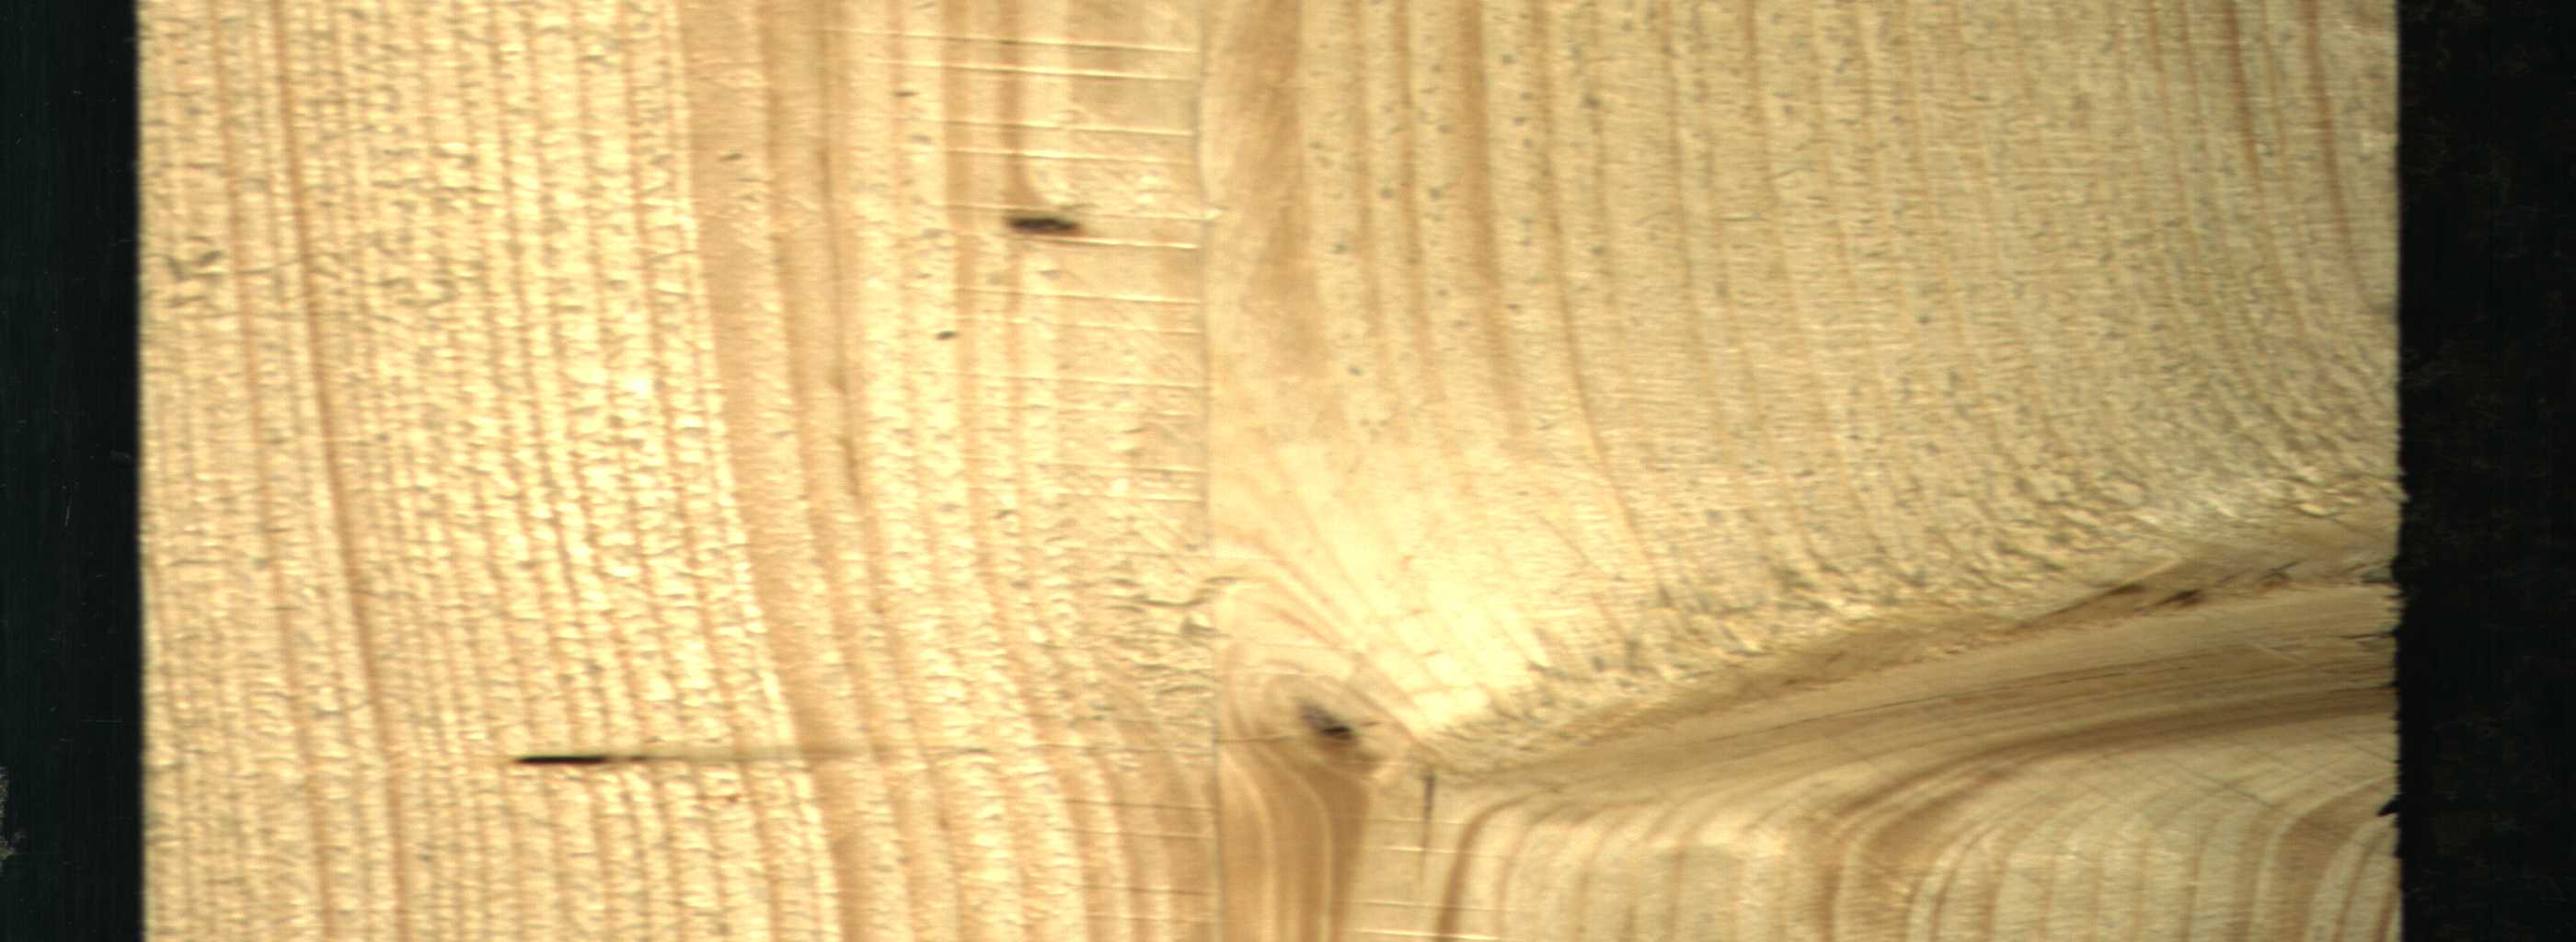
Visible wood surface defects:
Dead_Knot
Dead_Knot
Live_Knot
Live_Knot